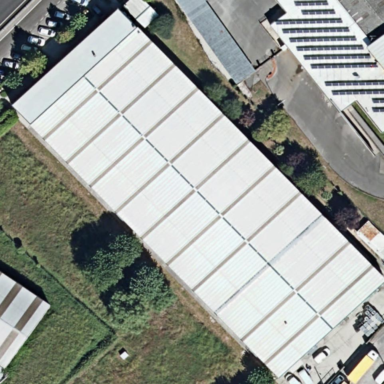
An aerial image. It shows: Industrial building.